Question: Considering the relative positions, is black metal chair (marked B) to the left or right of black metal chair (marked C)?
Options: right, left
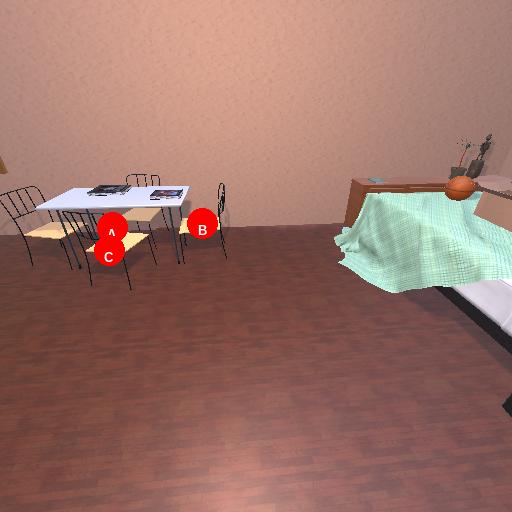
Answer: right